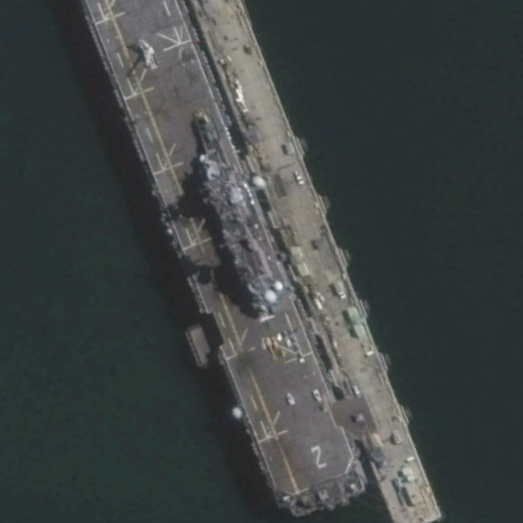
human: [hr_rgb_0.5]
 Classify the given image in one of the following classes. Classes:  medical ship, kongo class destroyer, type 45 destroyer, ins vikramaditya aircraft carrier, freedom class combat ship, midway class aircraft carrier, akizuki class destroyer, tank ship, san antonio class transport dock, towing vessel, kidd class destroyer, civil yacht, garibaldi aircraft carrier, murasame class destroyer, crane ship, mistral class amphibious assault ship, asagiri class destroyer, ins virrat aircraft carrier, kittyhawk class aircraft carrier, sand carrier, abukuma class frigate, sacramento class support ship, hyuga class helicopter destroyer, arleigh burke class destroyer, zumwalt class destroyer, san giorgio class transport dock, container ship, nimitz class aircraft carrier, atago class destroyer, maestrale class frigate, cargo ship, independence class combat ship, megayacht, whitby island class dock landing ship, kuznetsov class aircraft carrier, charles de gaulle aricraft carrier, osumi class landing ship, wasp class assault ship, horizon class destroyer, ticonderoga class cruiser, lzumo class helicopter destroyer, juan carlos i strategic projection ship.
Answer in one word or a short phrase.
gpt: Wasp class assault ship